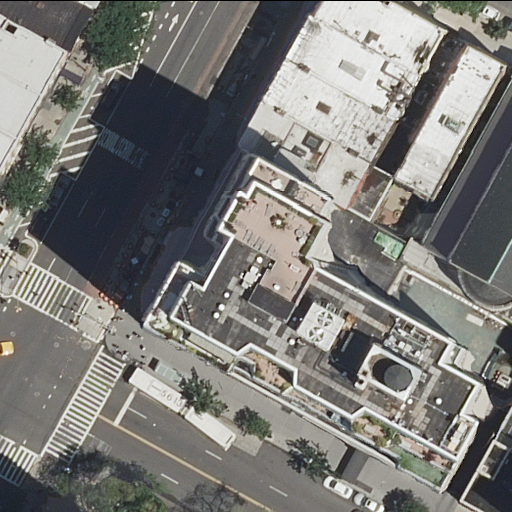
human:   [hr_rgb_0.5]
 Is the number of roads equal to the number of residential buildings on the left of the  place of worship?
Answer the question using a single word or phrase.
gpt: yes

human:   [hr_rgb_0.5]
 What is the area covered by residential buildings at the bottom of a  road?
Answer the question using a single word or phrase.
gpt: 3363m2

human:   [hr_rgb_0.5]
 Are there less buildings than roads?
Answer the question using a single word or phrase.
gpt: no

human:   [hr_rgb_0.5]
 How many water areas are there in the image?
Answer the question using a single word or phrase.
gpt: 0

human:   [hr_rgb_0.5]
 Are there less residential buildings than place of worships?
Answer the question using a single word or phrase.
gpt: no

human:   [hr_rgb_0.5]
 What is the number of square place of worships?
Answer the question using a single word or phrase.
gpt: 0

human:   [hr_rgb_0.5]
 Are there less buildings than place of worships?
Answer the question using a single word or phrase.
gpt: no

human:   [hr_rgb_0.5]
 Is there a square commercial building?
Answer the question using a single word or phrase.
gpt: no

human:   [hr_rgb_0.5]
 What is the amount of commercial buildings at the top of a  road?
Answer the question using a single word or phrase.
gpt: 0

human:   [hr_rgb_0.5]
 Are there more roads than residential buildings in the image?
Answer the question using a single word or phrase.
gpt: no

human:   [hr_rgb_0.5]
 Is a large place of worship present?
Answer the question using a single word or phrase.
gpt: yes

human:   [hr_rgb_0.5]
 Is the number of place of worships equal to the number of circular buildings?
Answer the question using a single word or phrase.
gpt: no

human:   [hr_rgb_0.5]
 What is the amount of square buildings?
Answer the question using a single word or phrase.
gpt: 0

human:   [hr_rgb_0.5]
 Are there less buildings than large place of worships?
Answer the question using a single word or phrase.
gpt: no

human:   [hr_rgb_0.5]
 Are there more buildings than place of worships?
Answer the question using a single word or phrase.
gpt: yes

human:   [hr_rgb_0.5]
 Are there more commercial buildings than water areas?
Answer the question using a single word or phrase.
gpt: no

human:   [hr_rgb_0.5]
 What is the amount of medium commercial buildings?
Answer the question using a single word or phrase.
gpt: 0

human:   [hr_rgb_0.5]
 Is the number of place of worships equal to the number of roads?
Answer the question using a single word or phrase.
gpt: no

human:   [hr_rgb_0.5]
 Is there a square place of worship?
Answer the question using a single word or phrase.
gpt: no

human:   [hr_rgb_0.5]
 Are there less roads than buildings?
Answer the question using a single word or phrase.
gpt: yes

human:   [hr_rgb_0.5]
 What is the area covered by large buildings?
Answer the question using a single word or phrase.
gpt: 3954m2

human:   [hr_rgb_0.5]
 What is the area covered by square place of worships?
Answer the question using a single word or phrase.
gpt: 0m2

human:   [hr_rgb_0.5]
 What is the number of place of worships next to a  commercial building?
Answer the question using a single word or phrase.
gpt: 0

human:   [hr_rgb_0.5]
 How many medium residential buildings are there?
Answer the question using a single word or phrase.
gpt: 6

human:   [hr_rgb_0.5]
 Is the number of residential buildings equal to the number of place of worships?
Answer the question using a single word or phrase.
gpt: no

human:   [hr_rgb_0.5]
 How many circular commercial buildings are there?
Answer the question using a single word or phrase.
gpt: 0

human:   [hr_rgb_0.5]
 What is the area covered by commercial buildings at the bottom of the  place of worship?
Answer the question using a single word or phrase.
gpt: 0m2

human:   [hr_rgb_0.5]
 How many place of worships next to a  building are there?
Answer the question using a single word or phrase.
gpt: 1

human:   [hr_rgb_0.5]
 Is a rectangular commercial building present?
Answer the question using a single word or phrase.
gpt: no

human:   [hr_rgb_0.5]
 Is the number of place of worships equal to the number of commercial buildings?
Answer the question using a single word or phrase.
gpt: no

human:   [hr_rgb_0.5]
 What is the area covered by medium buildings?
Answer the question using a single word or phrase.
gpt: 1462m2

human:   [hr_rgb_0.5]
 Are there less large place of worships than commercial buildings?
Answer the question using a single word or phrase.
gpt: no

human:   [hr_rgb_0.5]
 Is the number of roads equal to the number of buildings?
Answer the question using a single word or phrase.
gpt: no

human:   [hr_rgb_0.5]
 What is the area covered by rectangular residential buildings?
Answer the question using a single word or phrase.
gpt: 1201m2

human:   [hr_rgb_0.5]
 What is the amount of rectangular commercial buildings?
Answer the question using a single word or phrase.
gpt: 0

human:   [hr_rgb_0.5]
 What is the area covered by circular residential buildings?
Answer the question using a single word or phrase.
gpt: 0m2